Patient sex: M
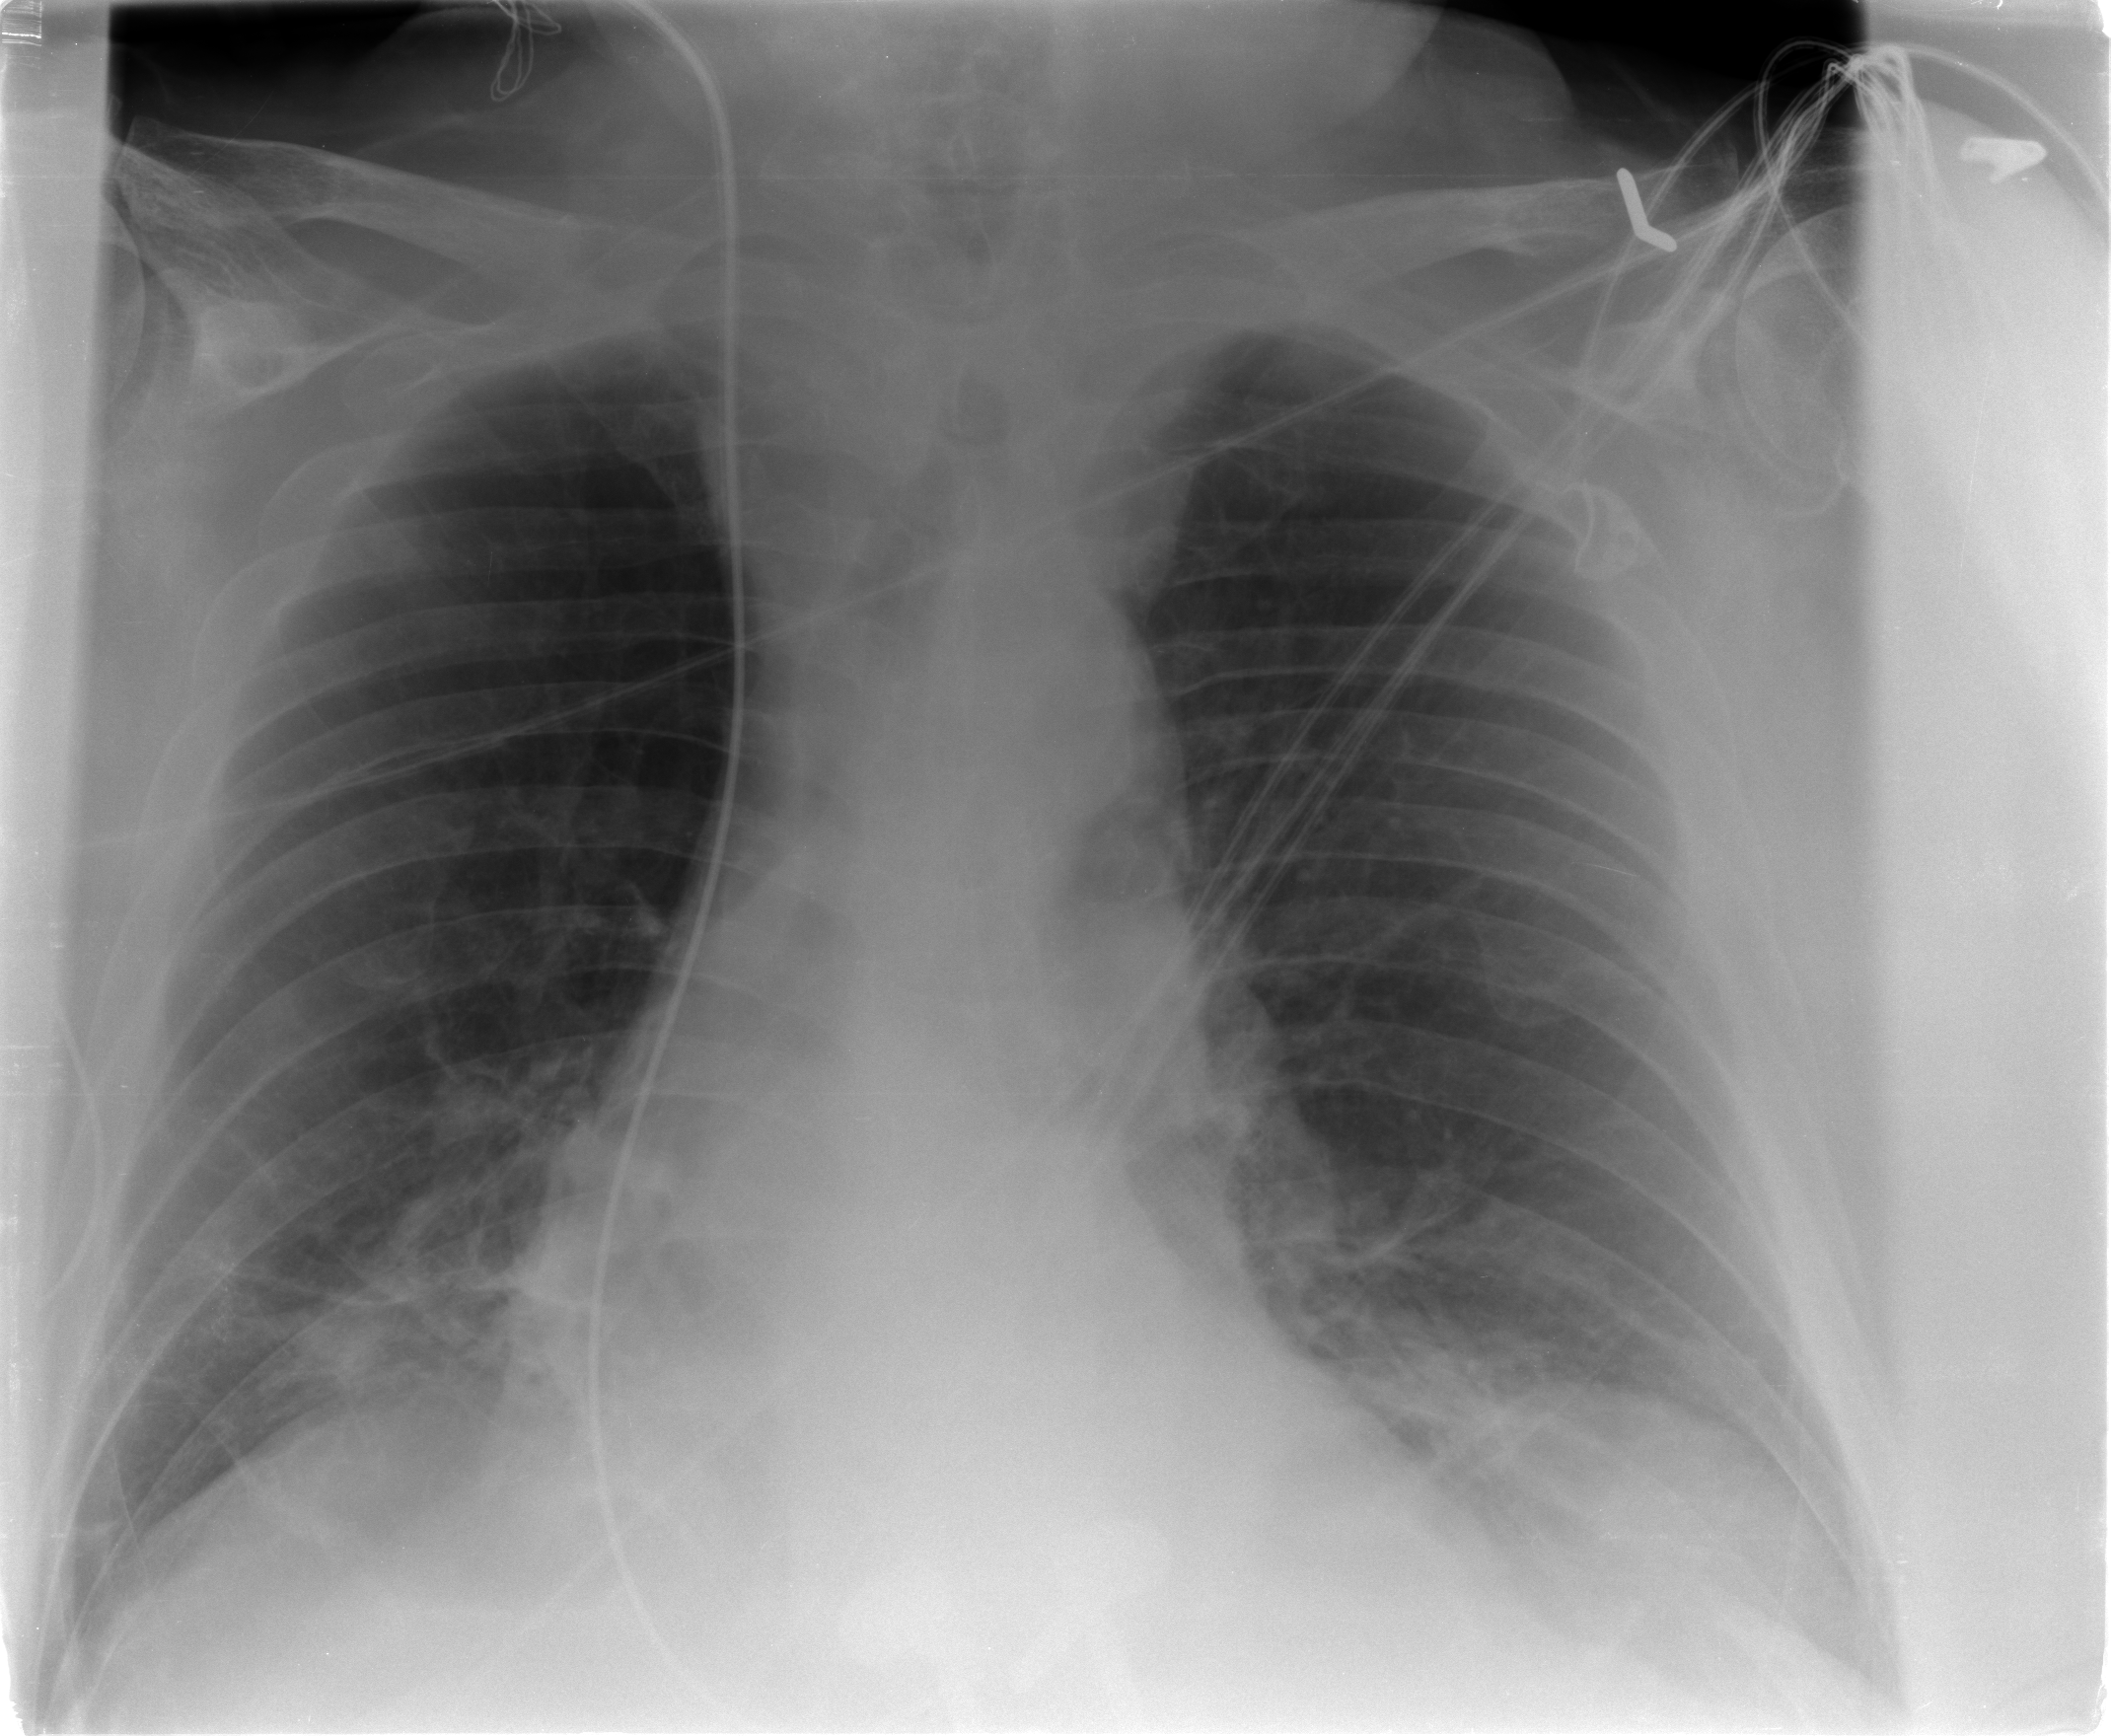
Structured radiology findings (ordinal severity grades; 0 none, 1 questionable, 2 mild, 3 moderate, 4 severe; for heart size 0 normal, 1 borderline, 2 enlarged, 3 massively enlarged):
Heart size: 0
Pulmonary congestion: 0
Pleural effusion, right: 0
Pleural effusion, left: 1
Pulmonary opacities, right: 0
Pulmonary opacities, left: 0
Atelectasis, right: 2
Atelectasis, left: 2